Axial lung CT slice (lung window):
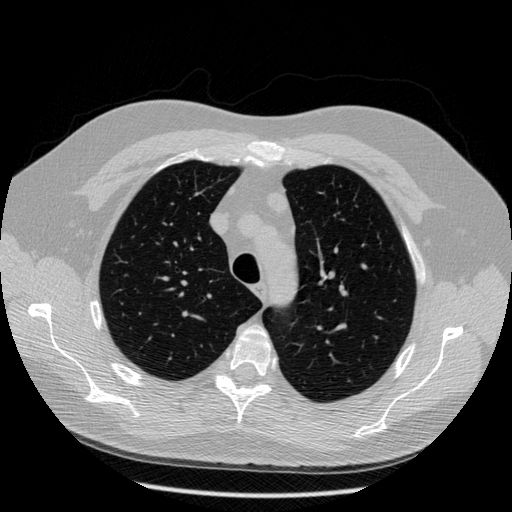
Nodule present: no